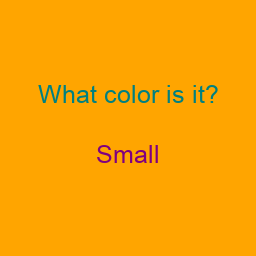
Color: purple
Background color: orange
Question text color: teal